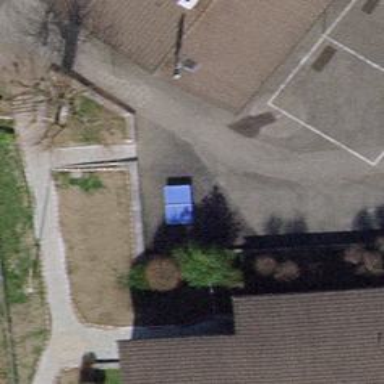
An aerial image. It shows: Bench for seating.